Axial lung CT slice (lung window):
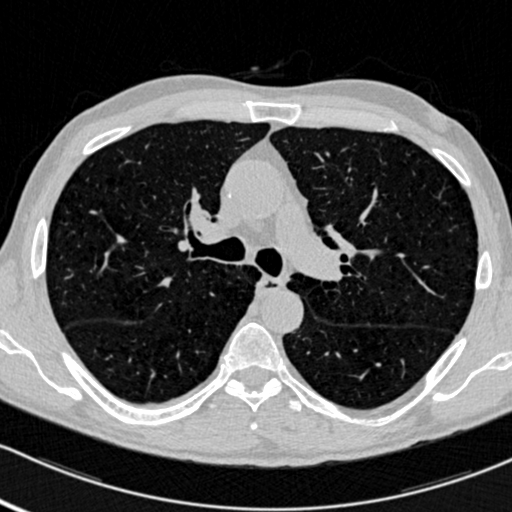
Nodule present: no